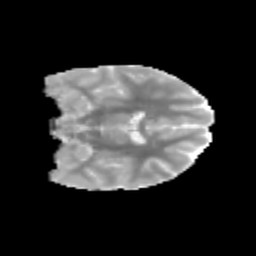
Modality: MD
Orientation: coronal
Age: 11
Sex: male
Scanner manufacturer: siemens
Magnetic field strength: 3 T
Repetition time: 3.8 s
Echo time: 0.07 s